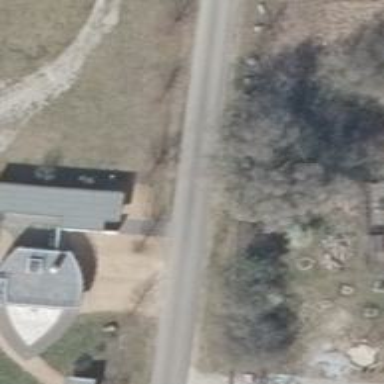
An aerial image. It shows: Paved service road.